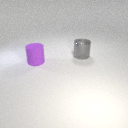
large purple rubber cylinder in front of large gray metal cylinder